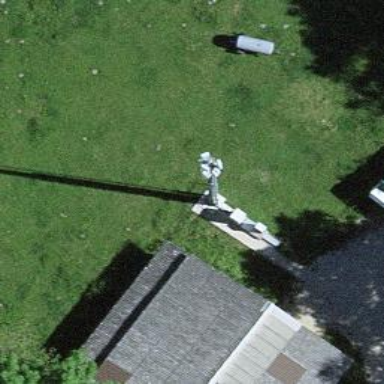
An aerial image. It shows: Mast tower used for communication.